【题型】解答题　【知识点】解析几何　【难度】medium
在平面直角坐标系 $xOy$ 中，已知圆 $C$: $x^2 + y^2 - 2x - 2\sqrt{3}y - 12 = 0$，$M_1$，$M_2$ 是圆 $C$ 上的动点，且 $|M_1M_2| = 4\sqrt{3}$，$M_1M_2$ 的中点为 $M$。}

(1) 求点 $M$ 的轨迹方程；

(2) 设点 $A$ 是直线 $l_1: \sqrt{3}x - y + 4\sqrt{3} = 0$ 上的动点，$AP$，$AQ$ 是 $M$ 的轨迹的两条切线，$P$，$Q$ 为切点，求四边形 $APCQ$ 面积的最小值；

(3) 若垂直于 $y$ 轴的直线 $l$ 过点 $C$ 且与 $M$ 的轨迹交于点 $D$，$E$，点 $N$ 为直线 $x = -3$ 上的动点，直线 $MD$，$NE$ 与 $M$ 的轨迹的另一个交点分别为 $F$，$G$（$FG$ 与 $DE$ 不重合），求证：直线 $FG$ 过定点。
【解答】
\noindent \textbf{【答案】}
(1) $(x-1)^2 + (y-\sqrt{3})^2 = 4$
(2) $4\sqrt{2}$
(3) 证明见详解

\noindent \textbf{【分析】}
(1) 根据弦长关系可得 $|CM| = 2$，可知点 $M$ 的轨迹是以 $C(1,\sqrt{3})$ 为圆心，半径为 $r=2$ 的圆，即可得方程；
(2) 根据切线性质可得 $S_{APCQ} = 2\sqrt{|AC|^2 - 4}$，进而可得最小值；
(3) 先进行图形平移，将圆心 $C$ 平移至原点，可得 $k_{FA} = 3k_{GT}$，分类讨论直线斜率是否存在，利用韦达定理可证直线 $RT$ 过定点 $(-1,0)$，进而可得结果。

\noindent \textbf{【详解】}
(1) 因为圆 $C$: $x^2 + y^2 - 2x - 2\sqrt{3}y - 12 = 0$，即 $(x-1)^2 + (y-\sqrt{3})^2 = 16$，
可知圆 $C$ 的圆心为 $C(1,\sqrt{3})$，半径 $R = 4$。

由题意可得：$|CM| = \sqrt{R^2 - \left(\frac{1}{2}|M_1M_2|\right)^2} = 2$，
可知点 $M$ 的轨迹是以 $C(1,\sqrt{3})$ 为圆心，半径为 $r = 2$ 的圆，
所以点 $M$ 的轨迹方程为 $(x-1)^2 + (y-\sqrt{3})^2 = 4$。

---

(2) 因为四边形 $APCQ$ 面积 $S_{APCQ} = 2S_{\triangle APC} = 2 \cdot \frac{1}{2}|PA| \cdot r = 2|PA| = 2\sqrt{|AC|^2 - r^2} = 2\sqrt{|AC|^2 - 4}$，
可知当 $AC \perp l_1$ 时，$|AC|$ 取到最小值 $|AC|_{\min} = \frac{|\sqrt{3} - \sqrt{3} + 4\sqrt{3}|}{\sqrt{(\sqrt{3})^2 + (-1)^2}} = 2\sqrt{3}$，
所以四边形 $APCQ$ 面积的最小值为 $2\sqrt{(2\sqrt{3})^2 - 4} = 4\sqrt{2}$。

---

(3) 由题意可知：直线 $l: y = \sqrt{3}$，不妨令 $D(-1,\sqrt{3})$，$E(3,\sqrt{3})$。

先说明如下问题：若点 $B(-4,y_0)$ 为直线 $x = -4$ 上的动点，直线 $BP_1A_1$，$BP_2A_2$（$A_1(-2,0)$，$A_2(2,0)$）与圆 $O: x^2 + y^2 = 4$ 的另一个交点分别为 $R(x_1,y_1)$，$T(x_2,y_2)$，（$RT$ 与 $A_1A_2$ 不重合），求证：直线 $RT$ 过定点。

因为 $k_{BA} = \frac{y_0}{-2}$，$k_{BR} = \frac{y_1}{x_1 + 2}$，$k_{BT} = \frac{y_2}{x_2 + 2}$，可知 $k_{BA} = 3k_{BR}$，即 $\frac{y_1}{x_1 + 2} = \frac{3y_2}{x_2 - 2}$，可得 $\frac{y_1^2}{(x_1 + 2)^2} = \frac{9y_2^2}{(x_2 - 2)^2}$。

又因为 $x_1^2 + y_1^2 = 4$，$x_2^2 + y_2^2 = 4$，
可得 $y_1^2 = 4 - x_1^2 = (2 + x_1)(2 - x_1)$，$y_2^2 = 4 - x_2^2 = (2 + x_2)(2 - x_2)$，
则 $\frac{(2 + x_1)(2 - x_1)}{(x_1 + 2)^2} = \frac{9(2 + x_2)(2 - x_2)}{(x_2 - 2)^2}$，即 $\frac{2 - x_1}{x_1 + 2} = \frac{9(2 + x_2)}{x_2 - 2}$，
整理可得 $2x_1x_2 + 5(x_1 + x_2) + 8 = 0$。

若直线 $RT$ 的斜率存在，设为 $y = kx + b$，
联立方程 $\begin{cases} y = kx + b \\ x^2 + y^2 = 4 \end{cases}$，消去 $y$ 可得 $(k^2 + 1)x^2 + 2kbx + b^2 - 4 = 0$，
则 $\Delta > 0$，且 $x_1 + x_2 = -\frac{2kb}{k^2 + 1}$，$x_1x_2 = \frac{b^2 - 4}{k^2 + 1}$，
则 $2\frac{b^2 - 4}{k^2 + 1} - 10\frac{kb}{k^2 + 1} + 8 = 0$，整理可得 $b^2 - 5kb + 4k^2 = 0$，解得 $b = k$ 或 $b = 4k$。

若 $b = k$，则直线 $RT: y = k(x + 1)$ 过定点 $(-1,0)$；
若 $b = 4k$，则直线 $RT: y = k(x + 4)$ 过定点 $(-4,0)$，
且 $RT$ 与 $A_1A_2$ 不重合，不合题意；
所以直线 $RT$ 过定点 $(-1,0)$。

若直线 $RT$ 的斜率不存在，则 $x_1 = x_2$，则有 $2x_1^2 + 10x_1 + 8 = 0$，
即 $x_1^2 + 5x_1 + 4 = 0$，解得 $x_1 = -1$ 或 $x_1 = -4$（舍去），
此时直线 $RT$ 过点 $(-1,0)$，符合题意；
且 $(-1,0)$ 在圆 $O$ 内部，直线 $RT$ 与圆 $O$ 必相交。

综上所述：直线 $RT$ 过定点 $(-1,0)$。

将上述问题图象，整体向右平移 $1$ 个单位，再向上平移 $\sqrt{3}$ 个单位，即可得到本题的问题，
结合图形平移可知：直线 $FG$ 过定点 $(0,\sqrt{3})$。

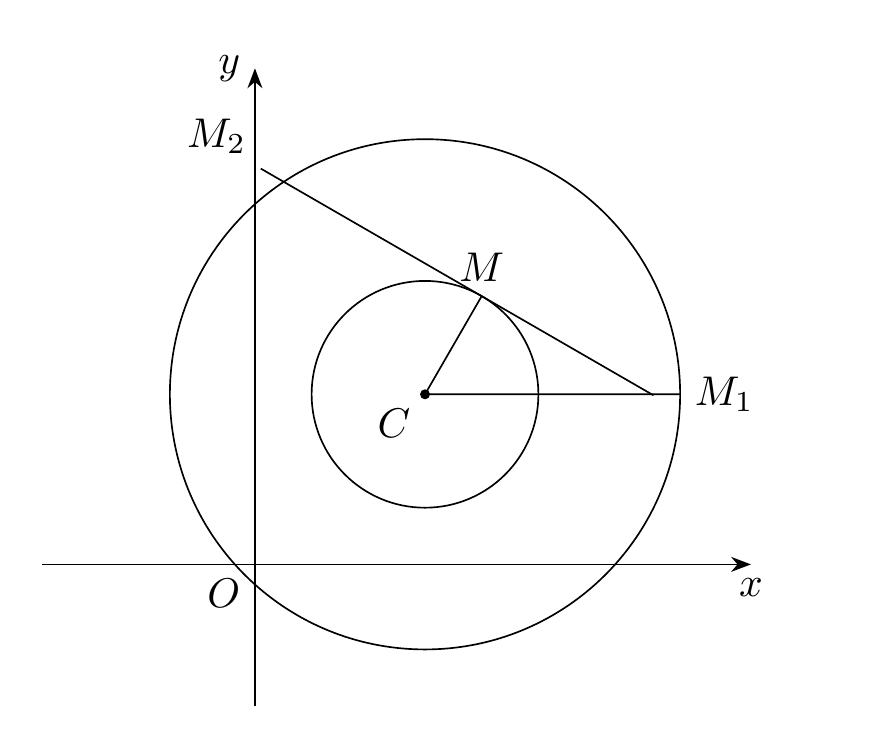